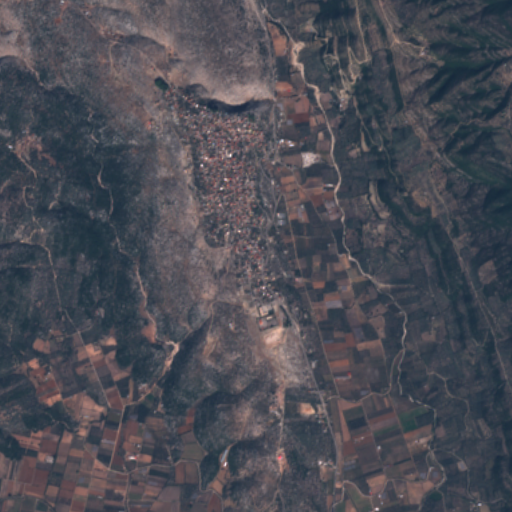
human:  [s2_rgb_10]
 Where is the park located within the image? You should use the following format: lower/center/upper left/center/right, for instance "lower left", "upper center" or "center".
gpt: The park is located in the lower left of the image.
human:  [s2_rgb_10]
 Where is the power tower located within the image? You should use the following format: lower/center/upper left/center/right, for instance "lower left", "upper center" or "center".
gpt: There is no power tower in the image.